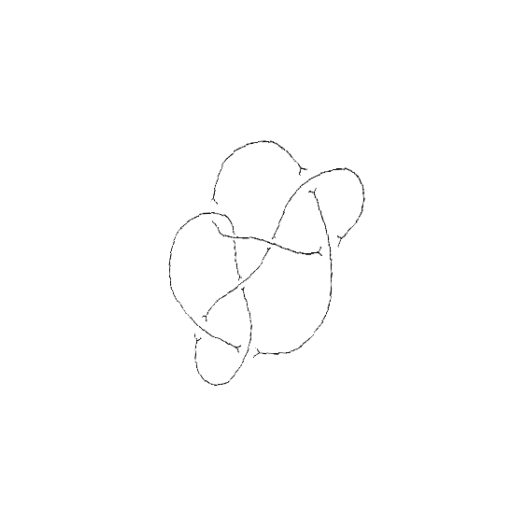
Crossing number: 8